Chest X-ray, PA view. Patient: 72 years old, sex M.
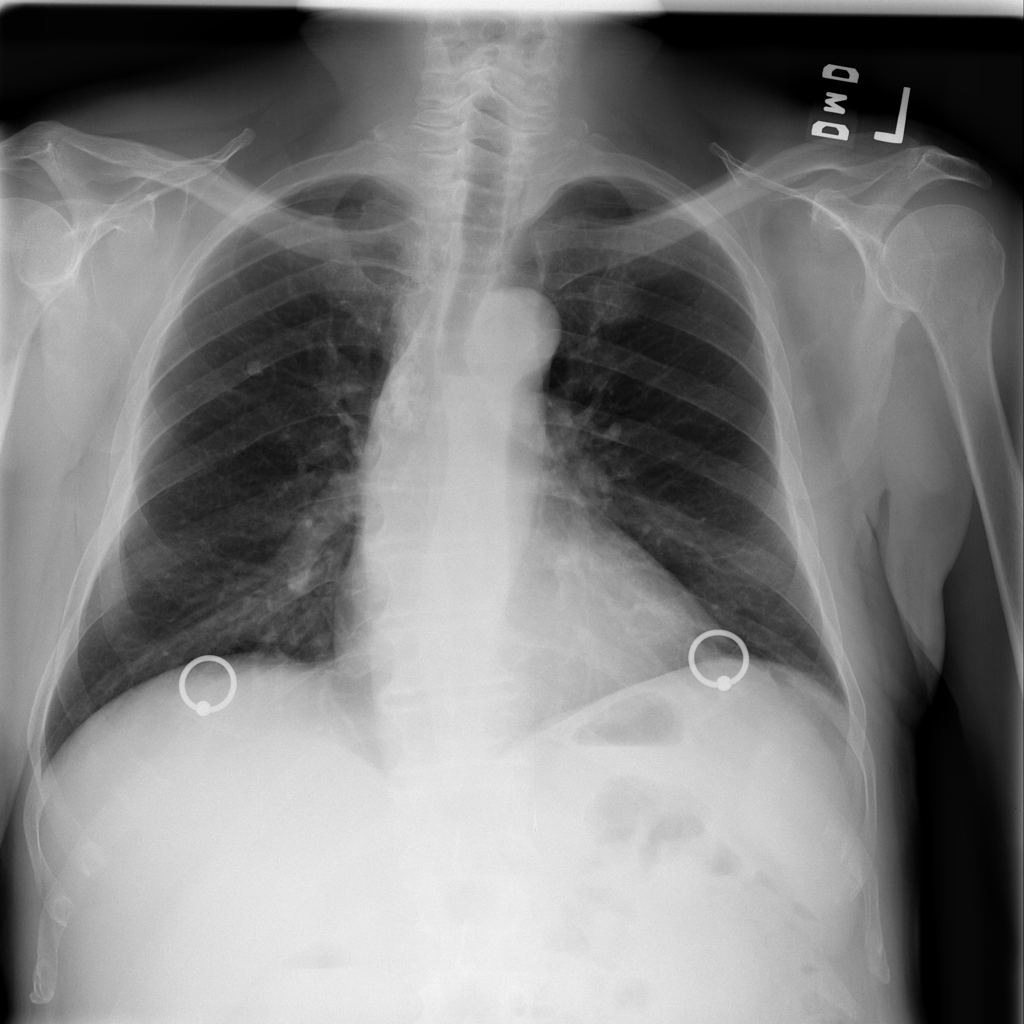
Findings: Nodule